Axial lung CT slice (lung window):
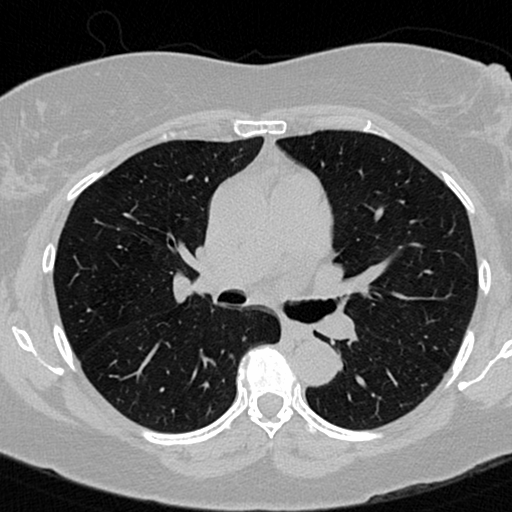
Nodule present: no